Question:
As shown in the picture above. What's the meaning of type 'd? What's type the return value of "Zipped" should be?
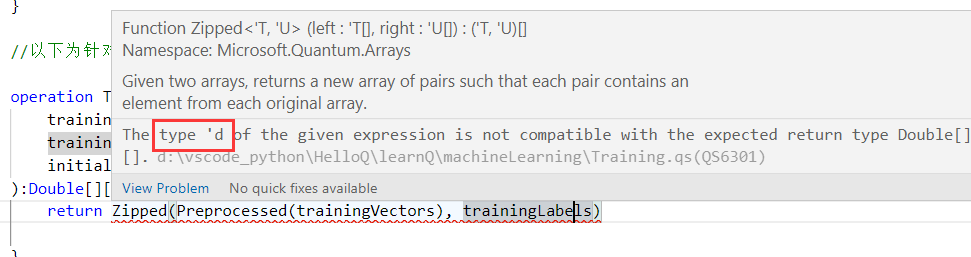
Answer: Types like ''d' or ''c' appear in the error messages when the Q# compiler fails to infer types of any values involved. In this case, there is a type mismatch between the return of 'Zipped', which is an array of tuples, and the return type of the operation, which from the screenshot looks like 'Double[][]', an array of arrays of double.
Edit: In this particular case the compiler knows the return type produced by 'Zipped', so it should use it instead of a generic. There's an <URL> opened in the Q# compiler repo for this - thank you for bringing this up!